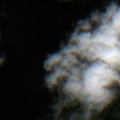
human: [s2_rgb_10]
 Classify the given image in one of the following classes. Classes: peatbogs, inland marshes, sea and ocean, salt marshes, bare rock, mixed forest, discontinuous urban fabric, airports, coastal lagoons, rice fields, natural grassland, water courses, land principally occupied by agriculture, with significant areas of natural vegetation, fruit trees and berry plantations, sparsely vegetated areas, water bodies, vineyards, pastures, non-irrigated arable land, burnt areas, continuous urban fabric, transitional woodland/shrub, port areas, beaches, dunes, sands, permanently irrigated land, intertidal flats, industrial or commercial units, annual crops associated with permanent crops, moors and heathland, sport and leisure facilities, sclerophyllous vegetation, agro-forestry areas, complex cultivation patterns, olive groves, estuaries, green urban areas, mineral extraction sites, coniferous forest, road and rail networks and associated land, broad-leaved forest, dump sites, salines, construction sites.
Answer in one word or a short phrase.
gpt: mixed forest, water bodies